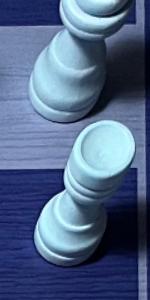
Label: Rook_White